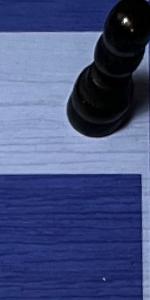
Label: Empty